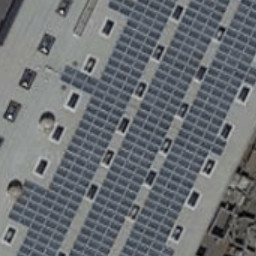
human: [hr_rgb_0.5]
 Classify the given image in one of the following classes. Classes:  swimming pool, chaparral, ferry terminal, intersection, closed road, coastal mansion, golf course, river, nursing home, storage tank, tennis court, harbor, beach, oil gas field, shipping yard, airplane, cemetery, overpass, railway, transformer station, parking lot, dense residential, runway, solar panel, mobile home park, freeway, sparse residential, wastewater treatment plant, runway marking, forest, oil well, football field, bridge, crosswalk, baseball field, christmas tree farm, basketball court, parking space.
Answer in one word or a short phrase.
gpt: solar panel